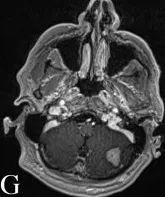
Pre-operative MRI of the brain. (G-I) MRI T1-weighted images with contrast demonstrating an enhancing lesion of the left cerebellar hemisphere.
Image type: radiology (mri)